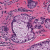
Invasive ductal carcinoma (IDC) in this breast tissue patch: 0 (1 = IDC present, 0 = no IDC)